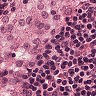
Metastatic tissue present: no